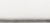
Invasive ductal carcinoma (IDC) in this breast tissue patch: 0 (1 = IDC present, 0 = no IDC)